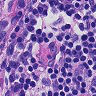
Metastatic tissue present: yes